Field crop: maize
Growth stage: 2
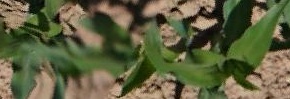
Species: maize